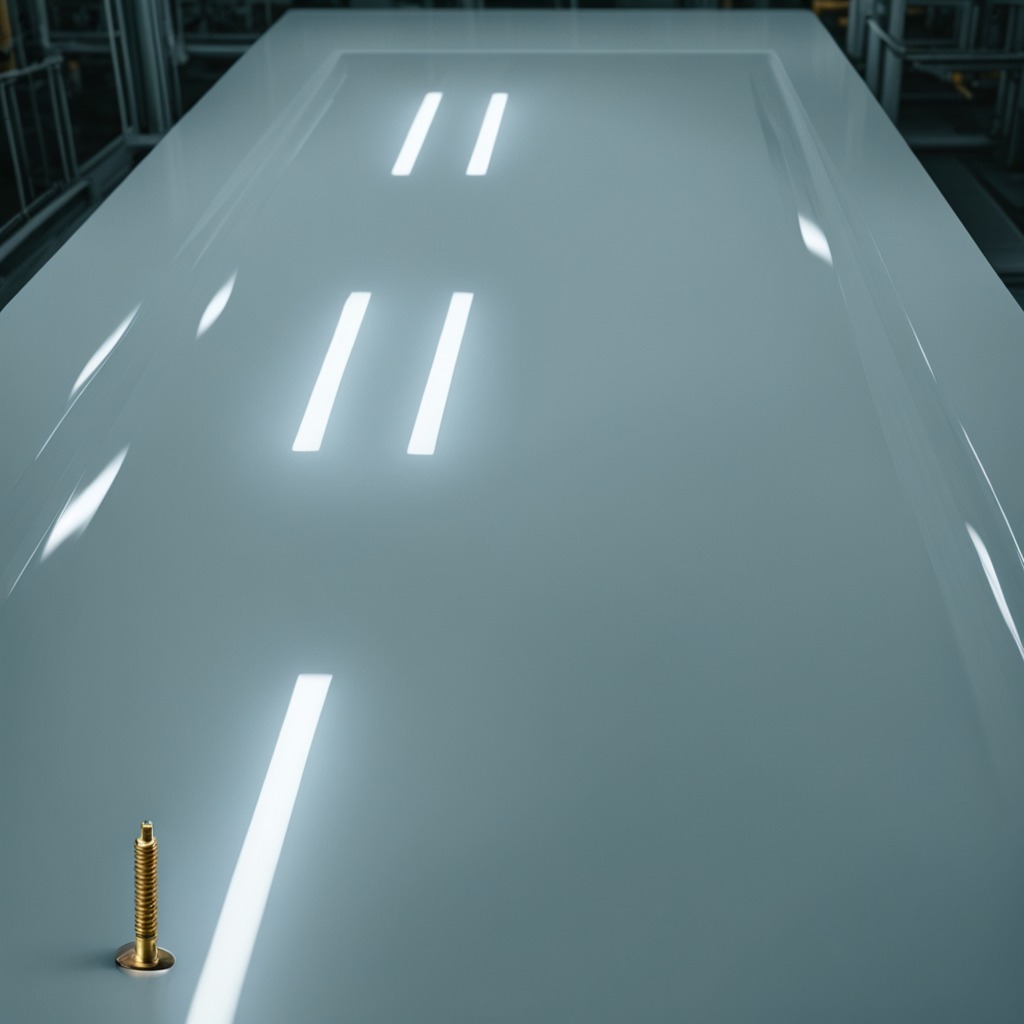
A metal screw is lying on the table.